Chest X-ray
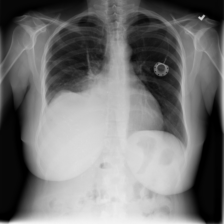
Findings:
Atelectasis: negative
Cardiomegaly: negative
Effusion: negative
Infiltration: negative
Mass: positive
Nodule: negative
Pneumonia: negative
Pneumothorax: negative
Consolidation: positive
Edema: negative
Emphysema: negative
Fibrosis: negative
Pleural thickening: negative
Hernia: negative